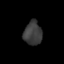
Tissue: skin
Cell type: Fibroblasts
Senescence score: 0.7792
Nuclear area (px): 426
Mean DAPI intensity: 59.087